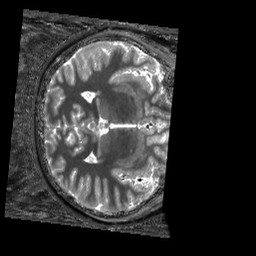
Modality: T1w
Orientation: axial